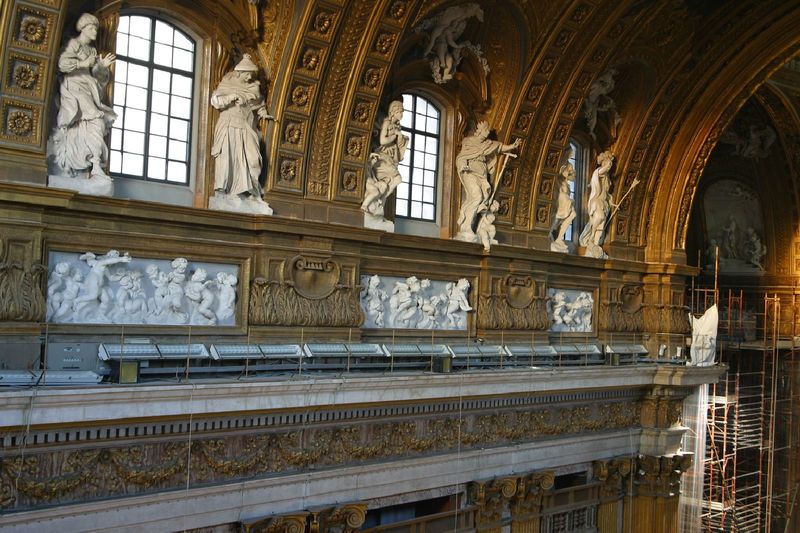
Titel: Langhaus von Il Gesù in Rom
Künstler: Giacomo Barozzi da Vignola
Standort: Rom, Il Gesù (EU - I - Latium)
Schlagwörter: blätter, gemälde, himmel, weiß, frauen, ocker, blume, blumen, fenster, frau, hut, hüte, kopfbedeckungen, lampen, marmor, männer, säulen, blüte, blüten, dach, mütze, mützen, wand, architektur, barock, stein, gesten, kirche, gold, decke, girlande, locken, engel, putto, skulptur, kopfbedeckung, relief, bogen, mauer, figuren, leiter, detail, dekor, ornamente, verzierung, stuck, foto, fotografie, bögen, gerüst, gewölbe, dom, kathedrale, girlanden, photo, skulpturen, statuen, voluten, sandstein, kasetten, kassetten, schnecken, putten, reliefs, putti, rosetten, fesnter, friese, baustelle, palst, eingerüstet, blumengirlanden, fotogrfie, vries, staturen, vriese, basutelle, weisser marmor